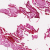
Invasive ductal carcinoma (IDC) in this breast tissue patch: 0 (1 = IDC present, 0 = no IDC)